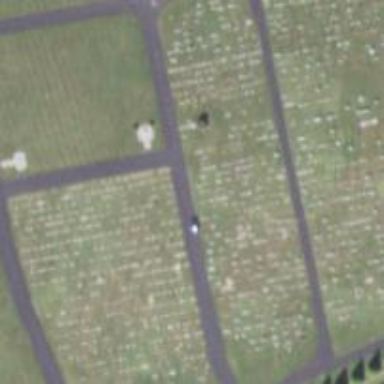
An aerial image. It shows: Cemetery.